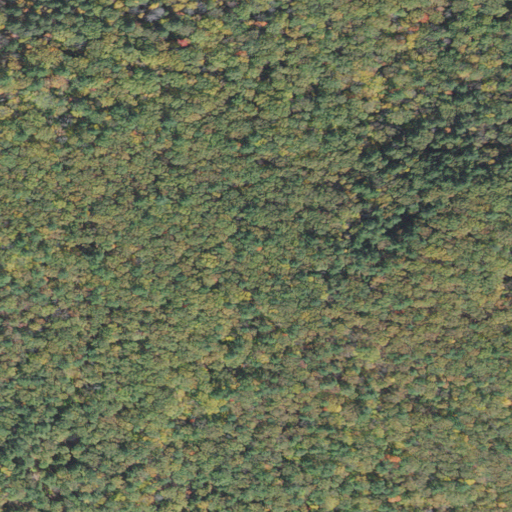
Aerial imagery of mountain in New Hampshire named Mount Pisgah containing mixed forest, deciduous forest, evergreen forest, and woody wetlands